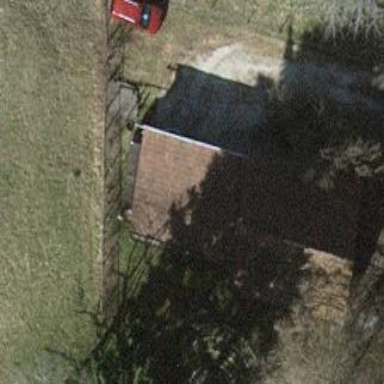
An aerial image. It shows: Garage building.